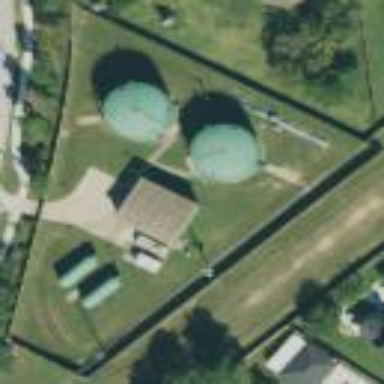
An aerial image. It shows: Water works facility.